Interaction volume radius: 10 \u00c5
Interaction volume height: 10 \u00c5
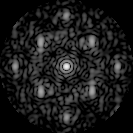
Disorder parameter: 0.4298